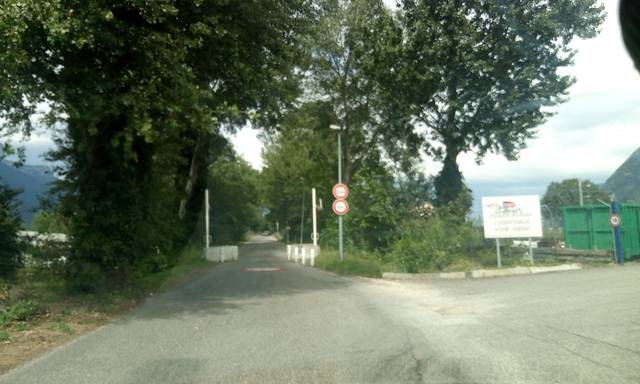
Region: France
Coordinates: 45.216, 5.686